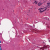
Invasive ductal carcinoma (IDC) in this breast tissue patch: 0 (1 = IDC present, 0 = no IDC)